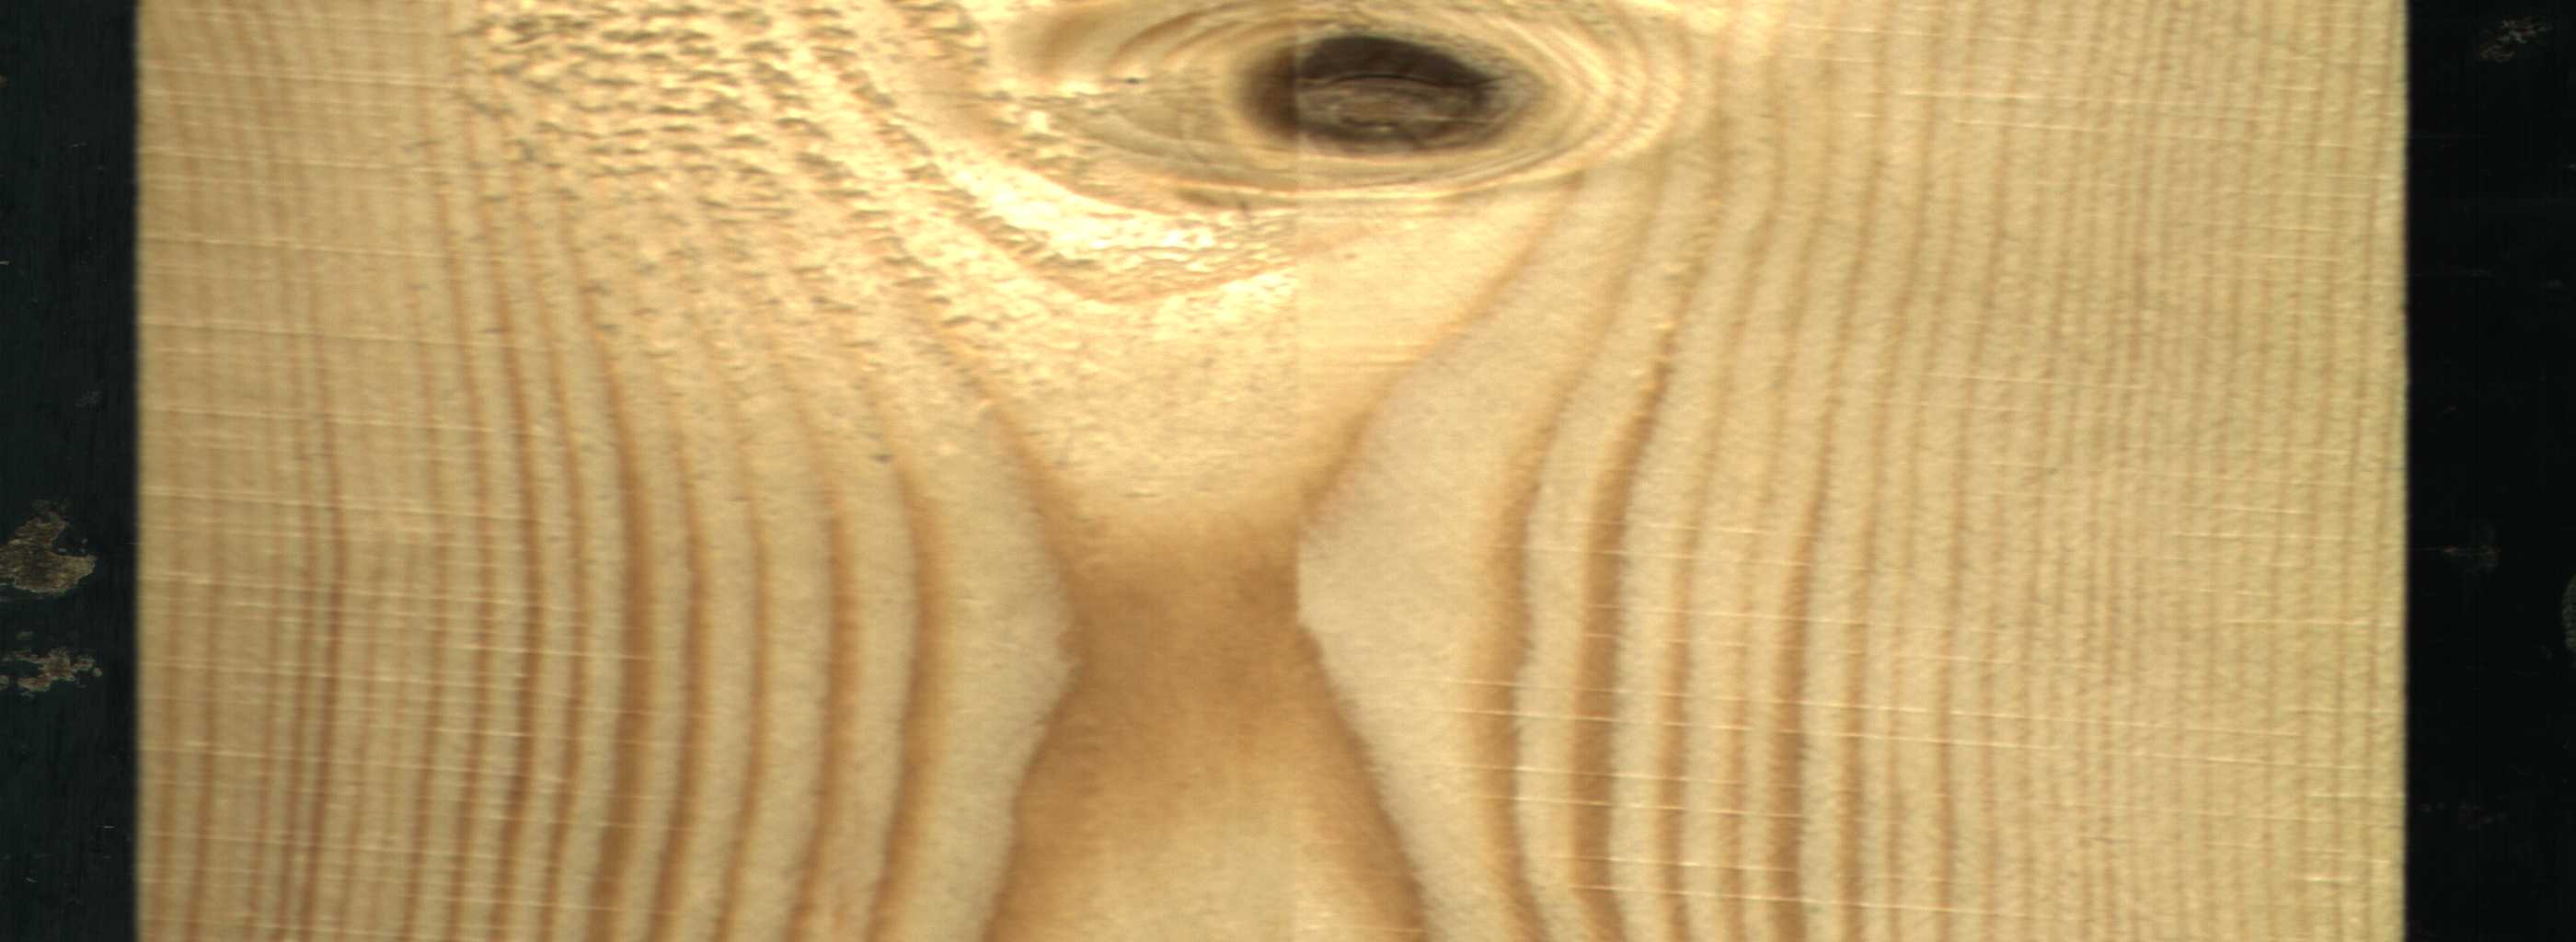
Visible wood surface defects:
Dead_Knot